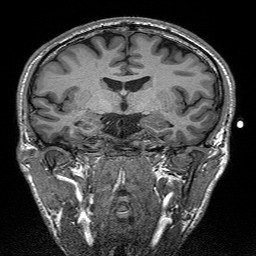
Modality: T1w
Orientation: sagittal
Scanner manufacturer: siemens
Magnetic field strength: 3 T
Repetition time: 2.3 s
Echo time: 0.00298 s